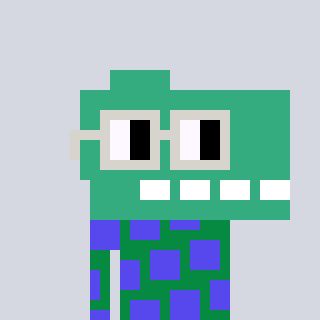
a pixel art character with square light gray glasses, a dino-shaped head and a green-colored body on a cool background